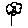
Label: flower